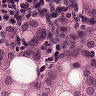
Metastatic tissue present: yes